Question: I Have a table view with multiple sections as follows..

I know how to set background color for the selecting a Cell / row
But i need to fill the selection to the entire section instead of individual cell selections
is it possible if yes how any solution
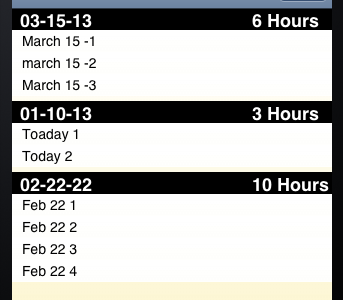
Answer: Pass the section value from the 'didSelectRowAtIndexPath' delegate of tableview and change the background color of the cell in 'cellForRowAtIndexPath' dataSource method of 'UITableview'
in Header File
'''
NSUInteger index;
'''
in Implemention File (.m)
'''
-(void) viewDidLoad{
index=-1;
}
- (UITableViewCell *)tableView:(UITableView *)tableView cellForRowAtIndexPath:(NSIndexPath *)indexPath
{
static NSString *CellIdentifier = @"CELL_IDENTIFIER";
UITableViewCell *cell = [tableView dequeueReusableCellWithIdentifier:CellIdentifier];
if (cell == nil) {
cell = [[[UITableViewCell alloc] initWithStyle:UITableViewCellStyleDefault reuseIdentifier:CellIdentifier] autorelease];
}
if (indexPath.section==index) {
cell.contentView.backgroundColor=[UIColor yellowColor];
}
else{
cell.contentView.backgroundColor=[UIColor clearColor];
}
cell.textLabel.text=[NSString stringWithFormat:@"Row %d Section %d",indexPath.row,indexPath.section];
return cell;
}
- (void)tableView:(UITableView *)tableView didSelectRowAtIndexPath:(NSIndexPath *)indexPath
{
index=indexPath.section;
[tableView reloadData];
}
'''